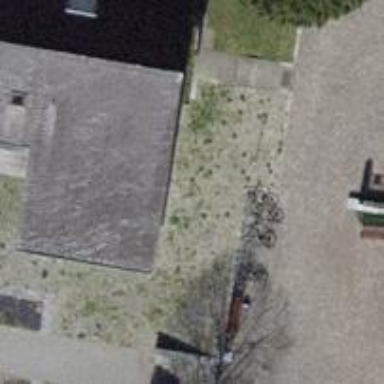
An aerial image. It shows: Bicycle parking area with wall loops.